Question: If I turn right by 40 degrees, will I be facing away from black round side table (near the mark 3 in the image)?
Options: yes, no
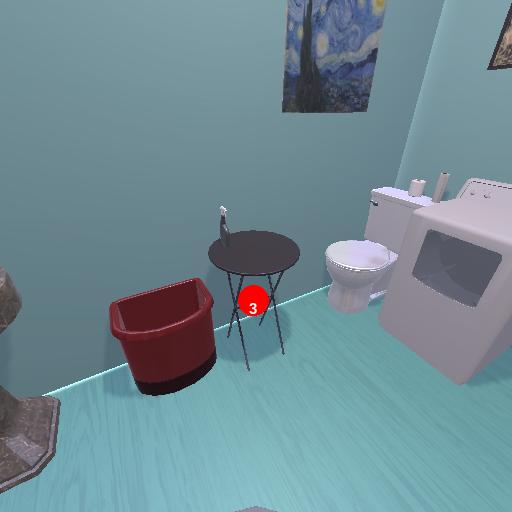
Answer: yes